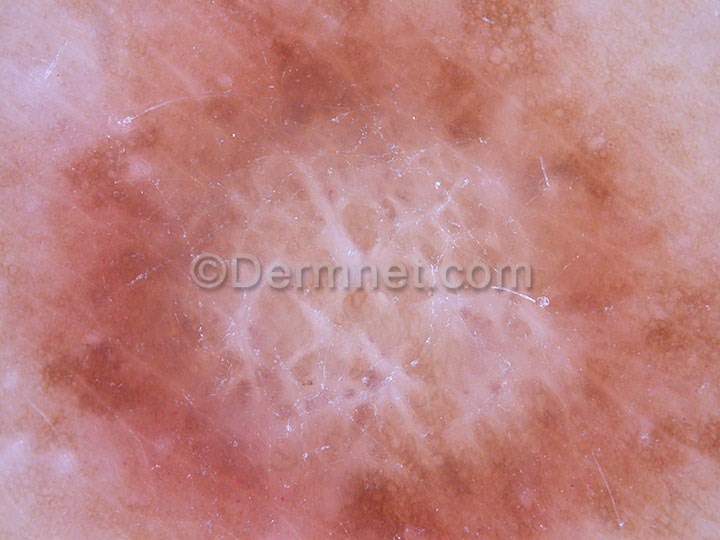
Disease: Seborrheic Keratoses and other Benign Tumors